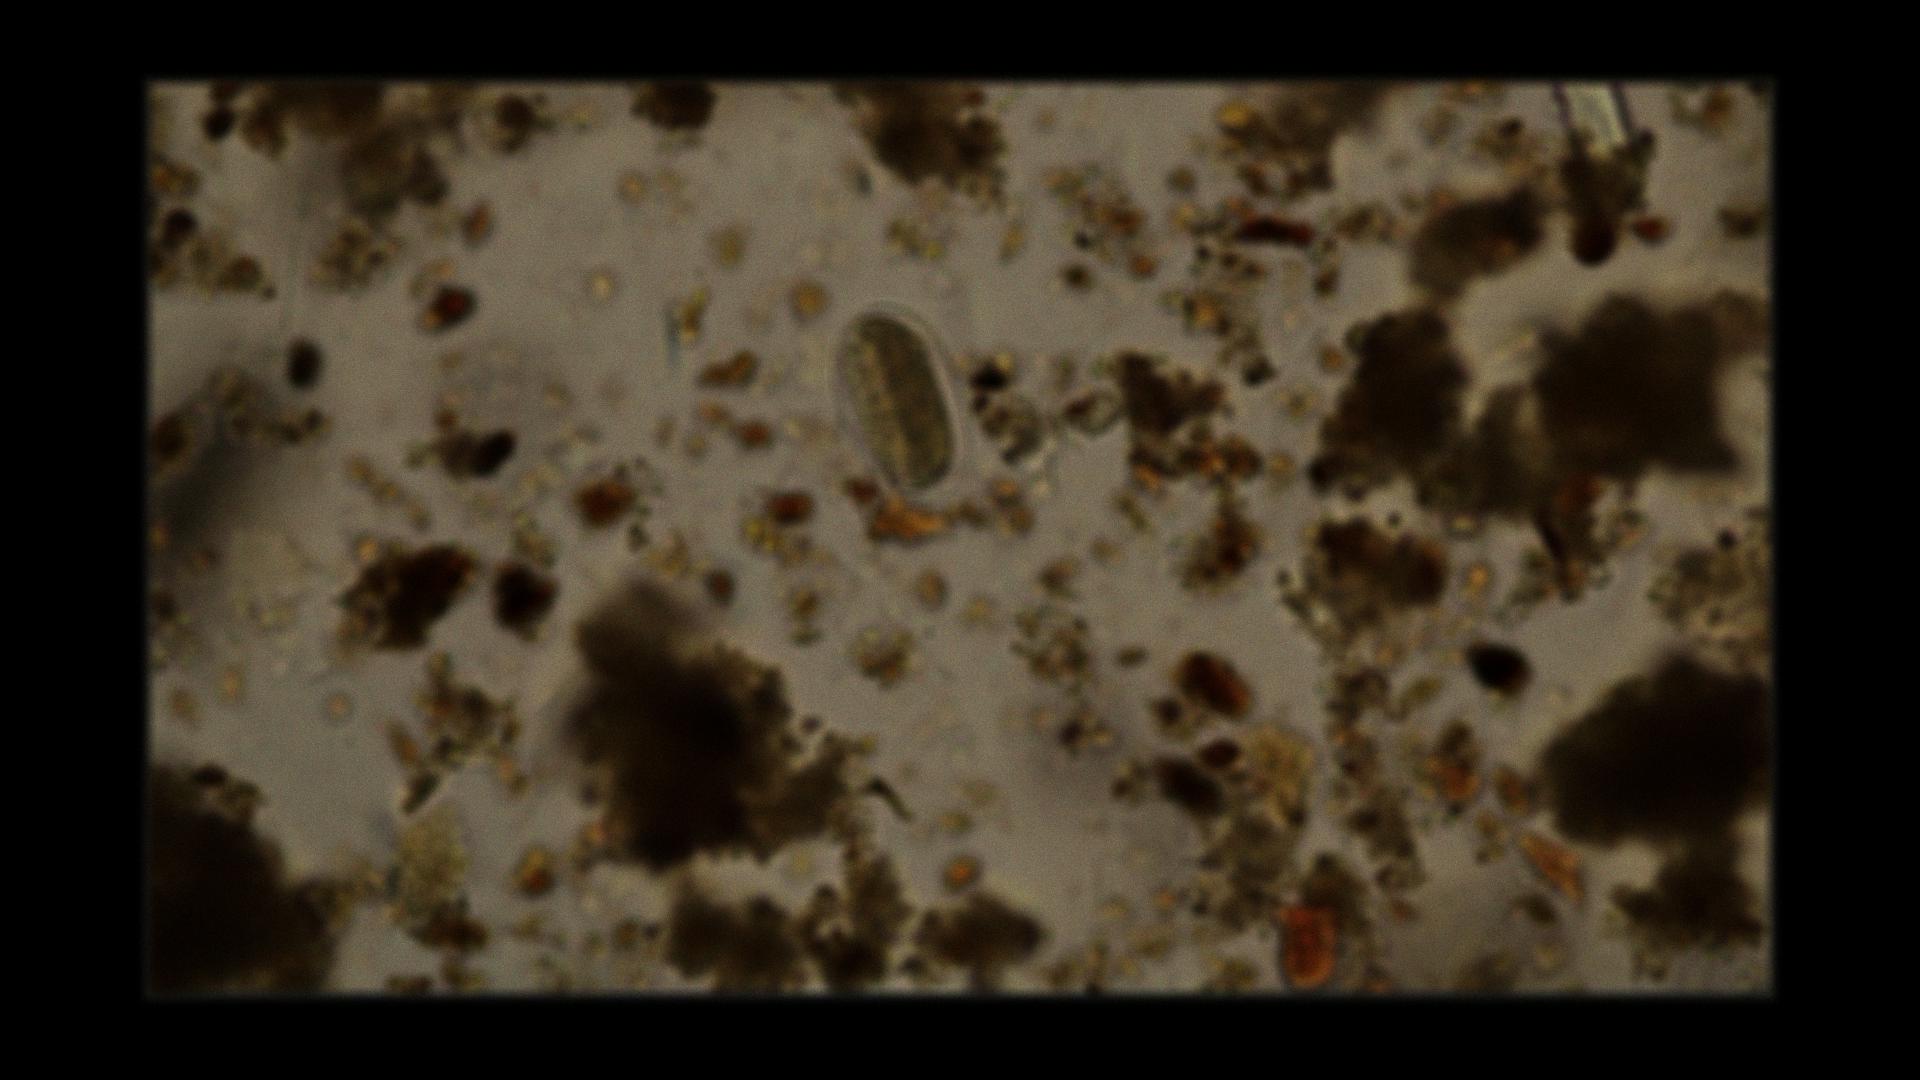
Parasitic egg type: Hookworm egg